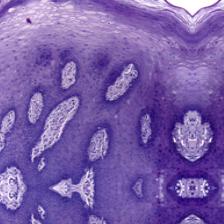
Diagnosis: Normal